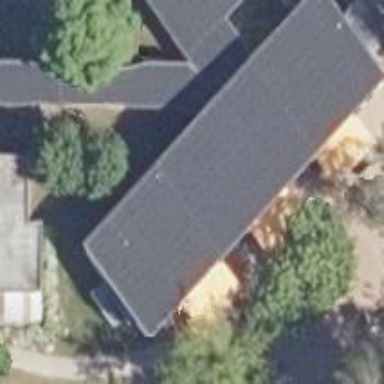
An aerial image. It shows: Kindergarten building.